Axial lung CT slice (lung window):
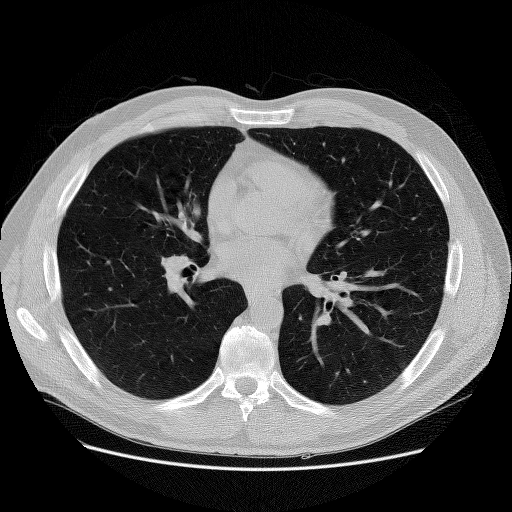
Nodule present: no